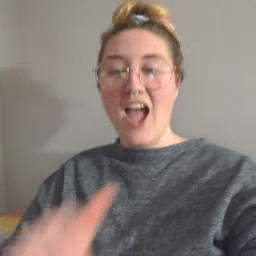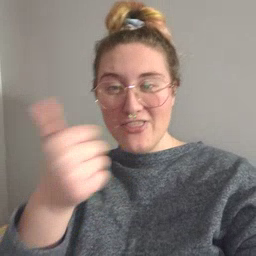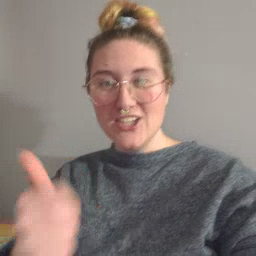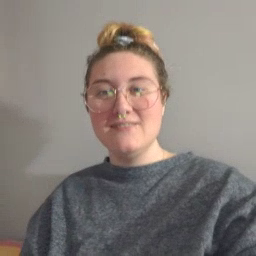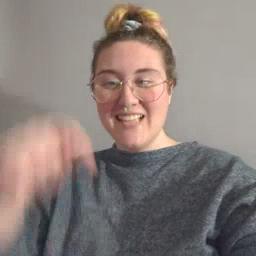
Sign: another